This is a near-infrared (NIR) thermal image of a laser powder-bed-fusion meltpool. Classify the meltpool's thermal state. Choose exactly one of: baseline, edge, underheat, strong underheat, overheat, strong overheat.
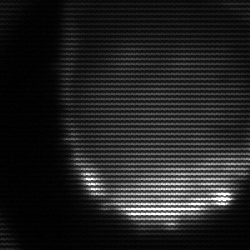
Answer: edge